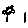
Label: flower